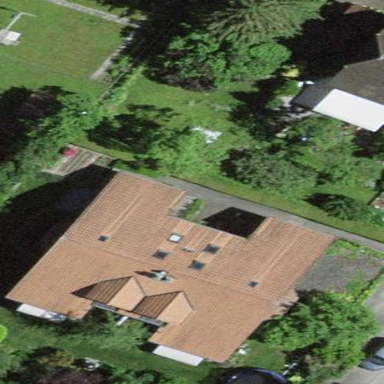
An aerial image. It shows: Residential building.